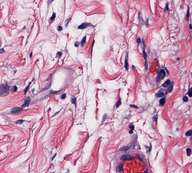
Tumor epithelial tissue: no
Tumor-associated stroma tissue: yes
Normal tissue: no